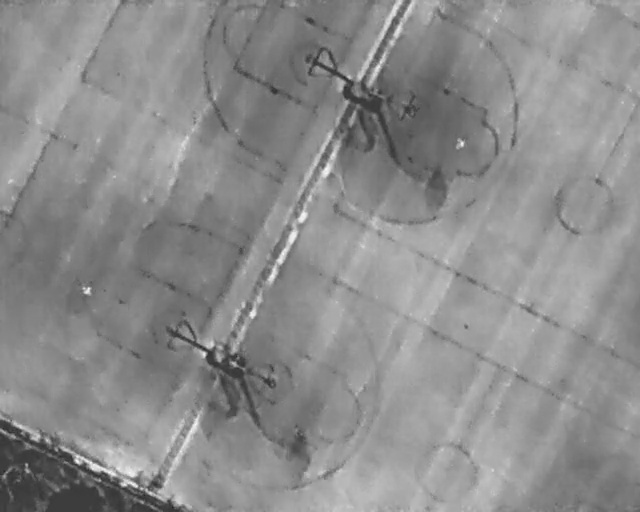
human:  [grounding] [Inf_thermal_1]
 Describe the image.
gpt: In the satellite image, there is  <ref>1 medium person </ref> <box>[[70, 26, 73, 28, 2]]</box> located at top right,  <ref>1 medium person </ref> <box>[[12, 55, 14, 57, 2]]</box> located at left.